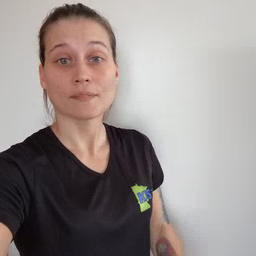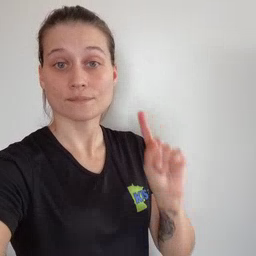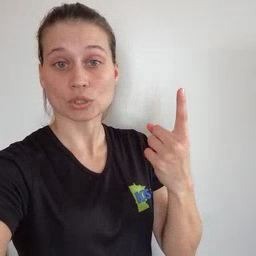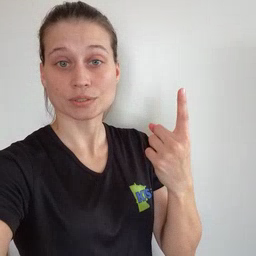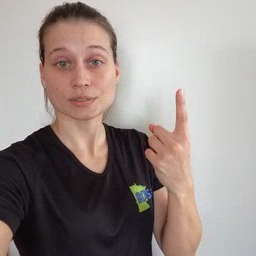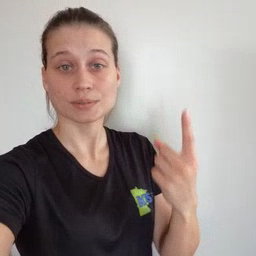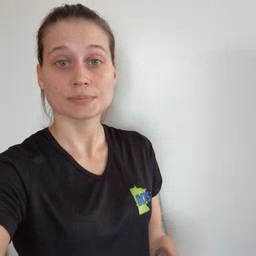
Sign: first